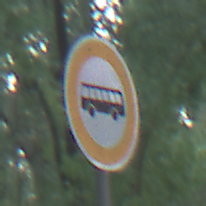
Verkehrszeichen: VerbotKraftomnibusse
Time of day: SunriseSunset
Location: Outdoor (Nature)
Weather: NotSpecified
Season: Autumn
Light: Natural